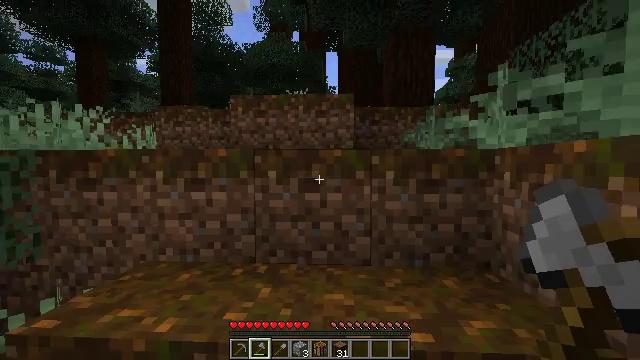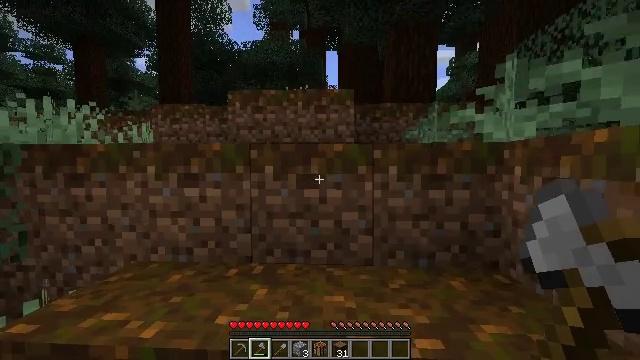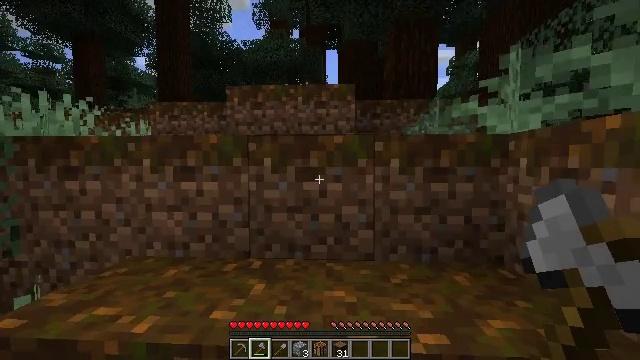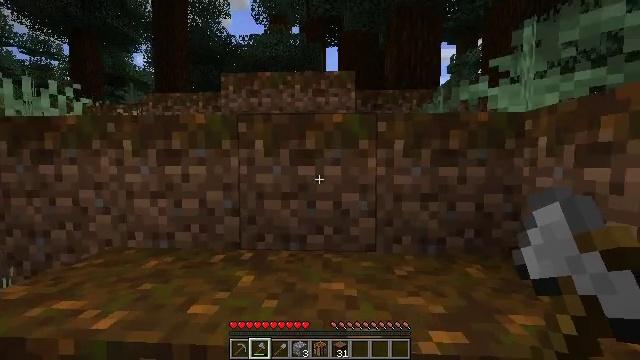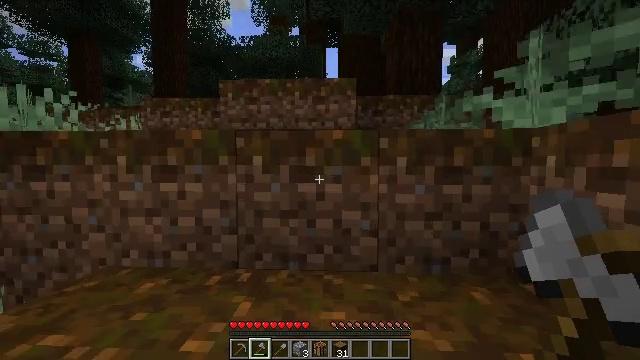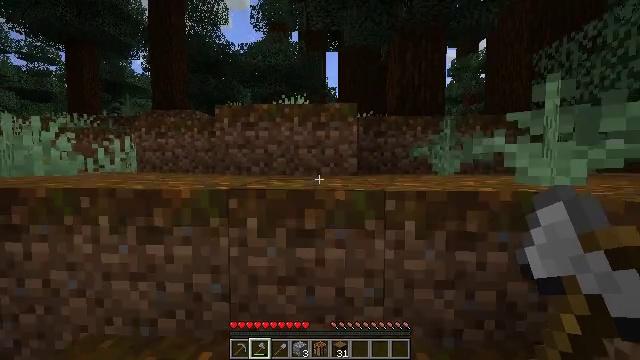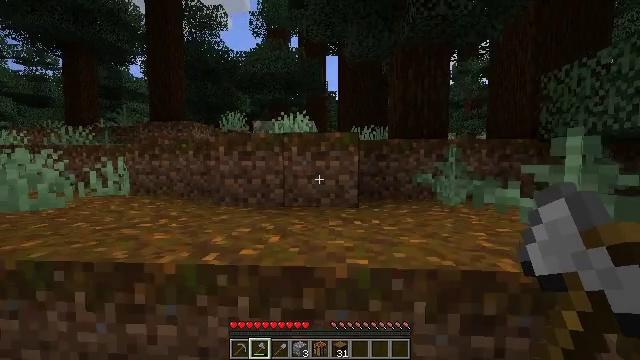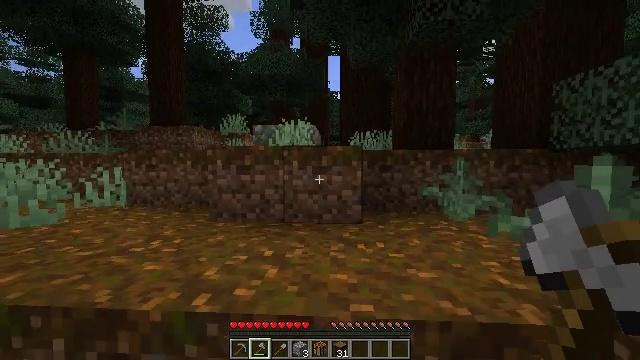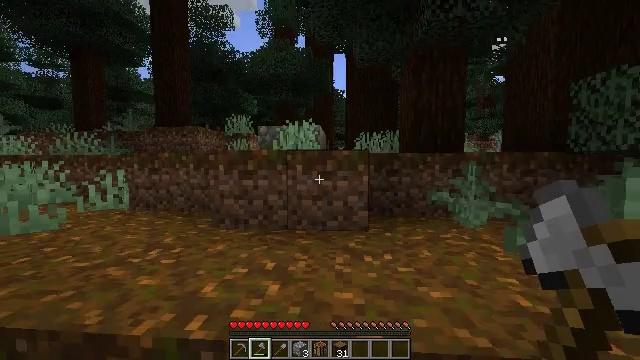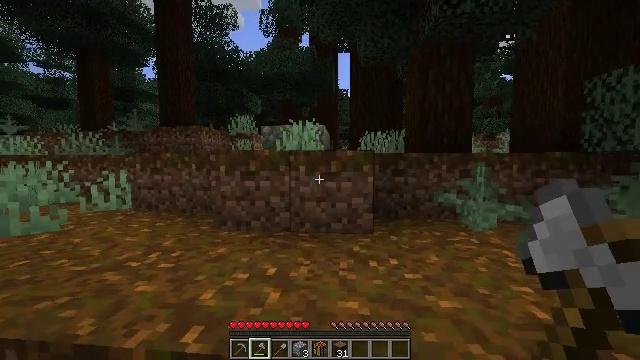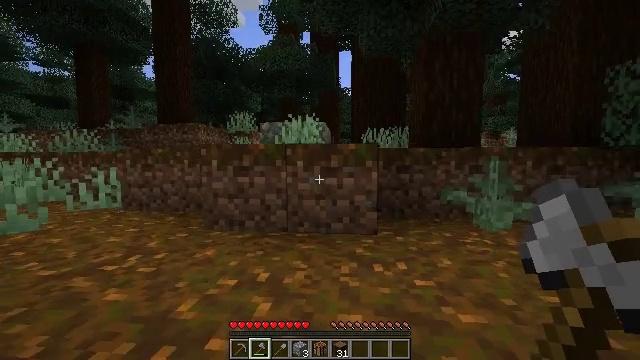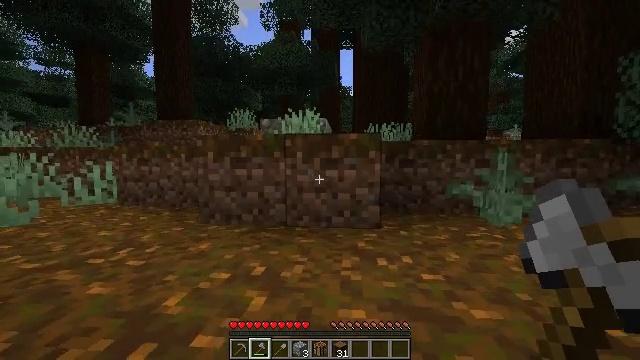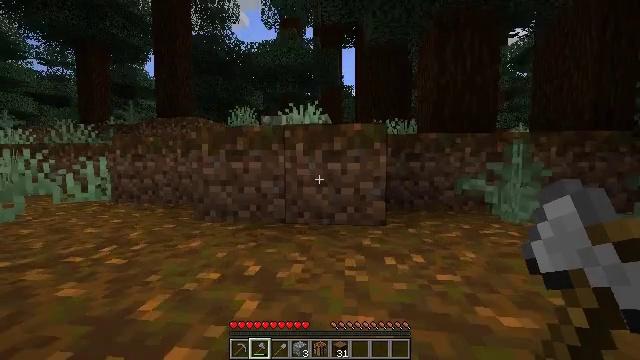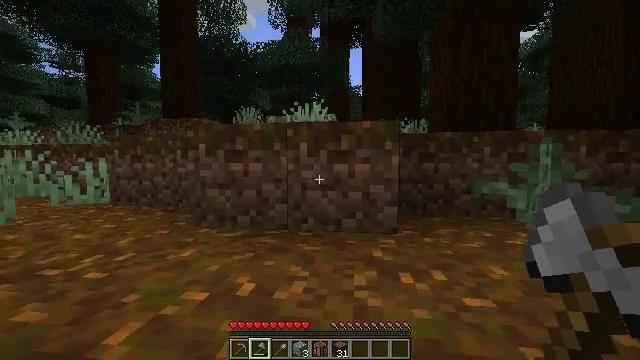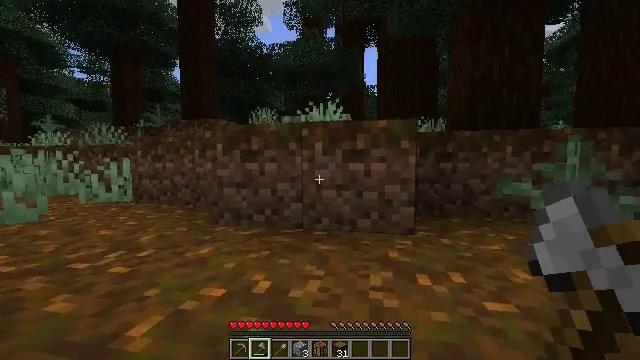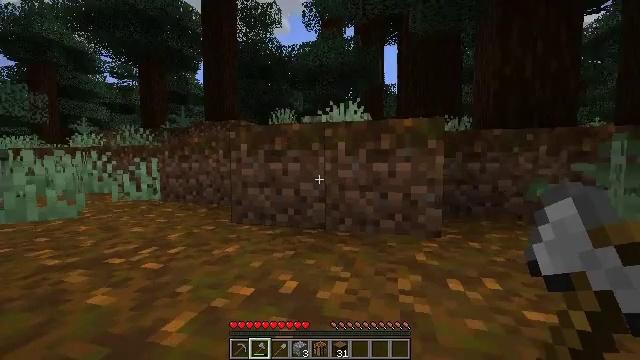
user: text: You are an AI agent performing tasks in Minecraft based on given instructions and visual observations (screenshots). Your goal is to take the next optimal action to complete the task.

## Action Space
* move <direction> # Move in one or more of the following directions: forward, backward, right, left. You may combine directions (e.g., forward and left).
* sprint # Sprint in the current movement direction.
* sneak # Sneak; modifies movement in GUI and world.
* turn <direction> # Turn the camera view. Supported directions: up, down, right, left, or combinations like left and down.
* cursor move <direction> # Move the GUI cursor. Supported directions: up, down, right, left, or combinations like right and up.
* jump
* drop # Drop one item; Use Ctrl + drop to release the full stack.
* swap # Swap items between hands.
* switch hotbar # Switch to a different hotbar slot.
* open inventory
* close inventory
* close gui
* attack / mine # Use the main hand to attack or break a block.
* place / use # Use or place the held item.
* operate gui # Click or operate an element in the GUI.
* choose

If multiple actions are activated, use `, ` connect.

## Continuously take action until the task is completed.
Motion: motion action
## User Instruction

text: Collect mossy cobblestone from a structure.
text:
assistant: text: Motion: move forward
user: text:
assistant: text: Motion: move forward
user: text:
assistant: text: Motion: move forward
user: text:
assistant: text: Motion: move forward, jump
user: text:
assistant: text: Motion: move forward, jump
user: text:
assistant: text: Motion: move forward, jump
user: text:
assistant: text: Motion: move forward
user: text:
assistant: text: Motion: move forward, turn left
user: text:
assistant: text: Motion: move forward
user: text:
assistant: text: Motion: move forward
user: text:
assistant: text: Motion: move forward
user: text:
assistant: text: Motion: move forward
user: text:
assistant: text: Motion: move forward, turn left
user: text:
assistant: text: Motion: move forward, turn left
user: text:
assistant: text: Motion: move forward, turn left
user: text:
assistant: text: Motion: move forward, turn left
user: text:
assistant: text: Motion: move forward, turn left
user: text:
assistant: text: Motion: move forward
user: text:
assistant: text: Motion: move forward, turn right, jump
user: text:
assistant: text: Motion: move forward, turn right, jump
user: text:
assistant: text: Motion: move forward, jump
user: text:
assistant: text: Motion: move forward
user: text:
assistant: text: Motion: move forward, turn right
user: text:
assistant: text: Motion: move forward
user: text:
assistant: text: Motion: move forward
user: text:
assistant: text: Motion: move forward
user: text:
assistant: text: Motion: move forward
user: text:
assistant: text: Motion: move forward
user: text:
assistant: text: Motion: move forward
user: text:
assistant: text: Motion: move forward, turn down